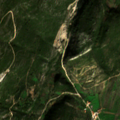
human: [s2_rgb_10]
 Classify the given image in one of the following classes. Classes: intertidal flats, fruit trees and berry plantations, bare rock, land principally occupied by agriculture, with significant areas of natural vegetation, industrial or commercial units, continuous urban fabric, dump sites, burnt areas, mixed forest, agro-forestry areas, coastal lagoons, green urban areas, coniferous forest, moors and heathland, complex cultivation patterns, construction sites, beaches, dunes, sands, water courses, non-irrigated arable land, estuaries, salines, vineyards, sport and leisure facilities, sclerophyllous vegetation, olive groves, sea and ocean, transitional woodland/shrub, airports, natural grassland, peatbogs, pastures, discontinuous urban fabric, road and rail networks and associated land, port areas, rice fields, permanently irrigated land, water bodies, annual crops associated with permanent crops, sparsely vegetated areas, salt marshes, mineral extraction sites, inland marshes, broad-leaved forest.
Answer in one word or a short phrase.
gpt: olive groves, annual crops associated with permanent crops, complex cultivation patterns, land principally occupied by agriculture, with significant areas of natural vegetation, natural grassland, sclerophyllous vegetation